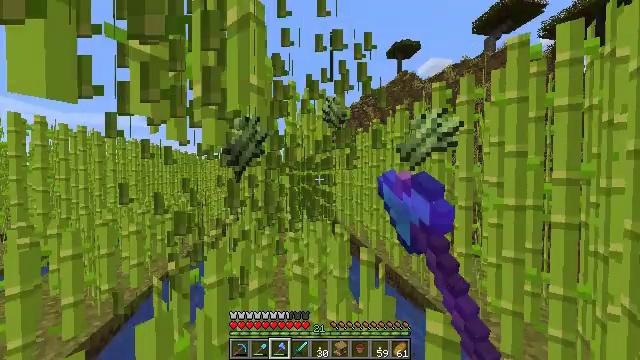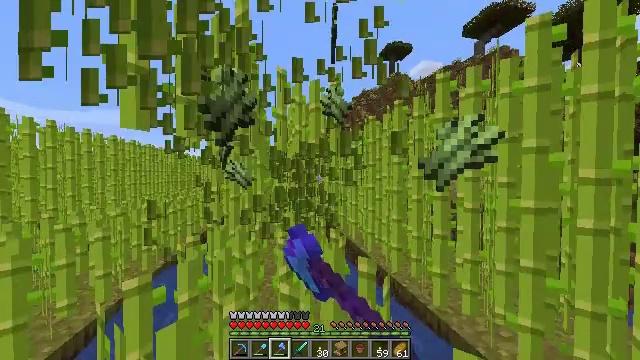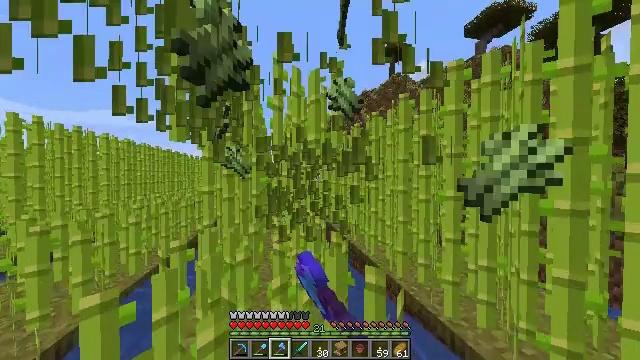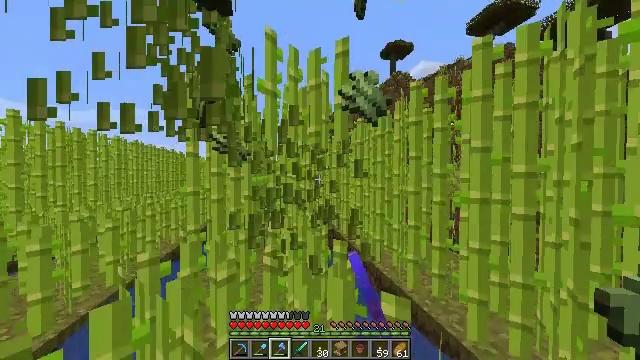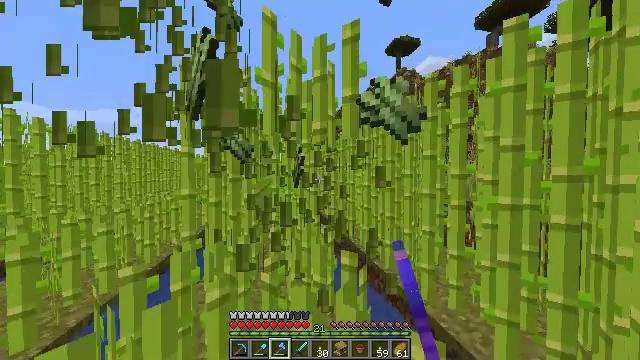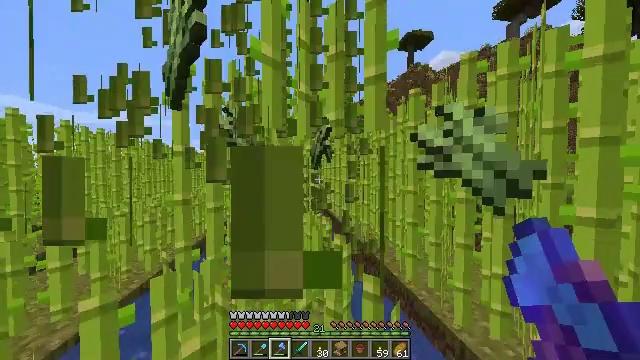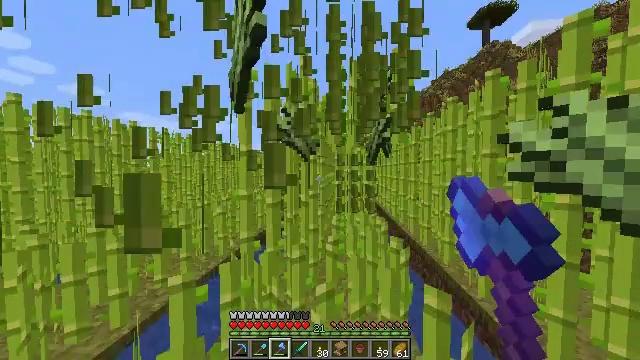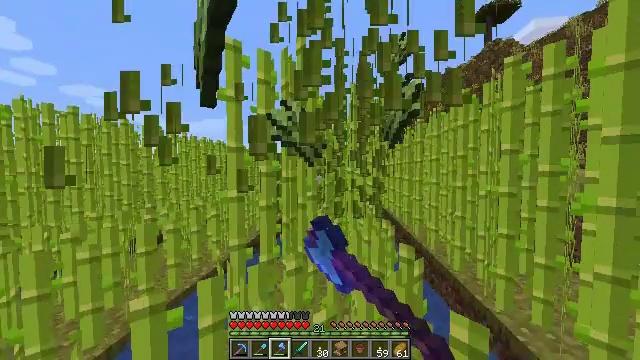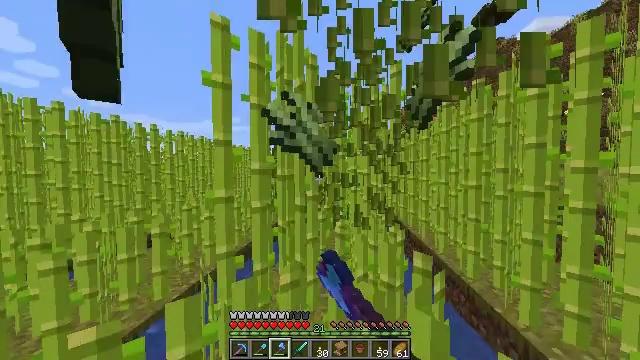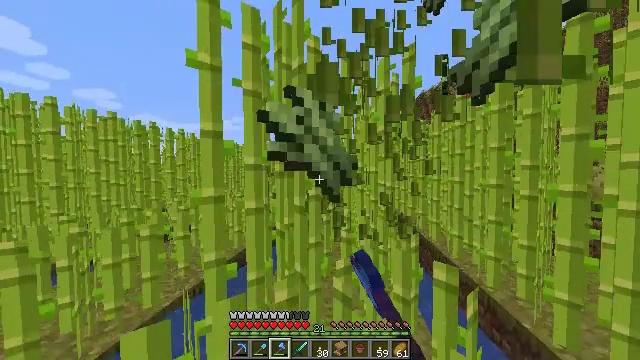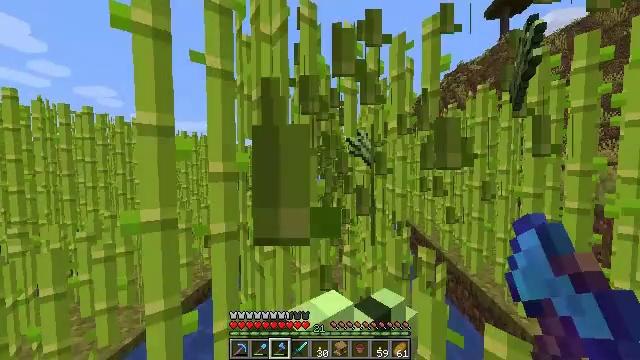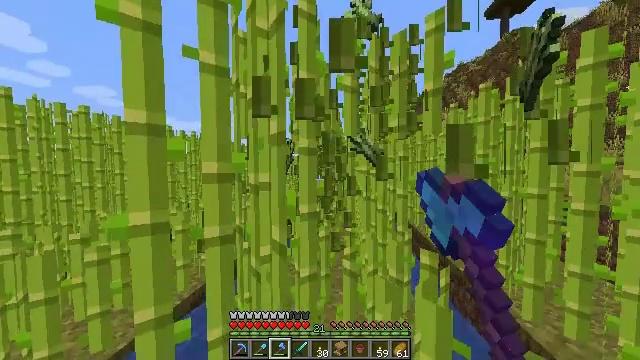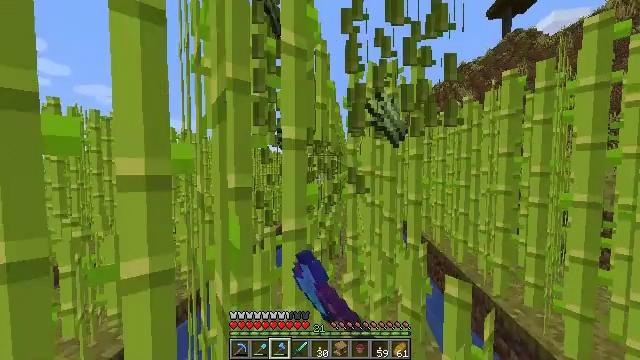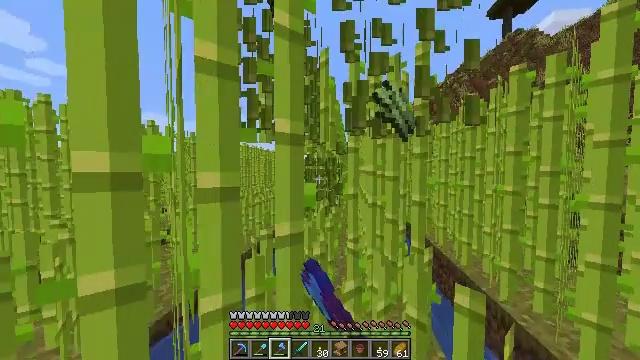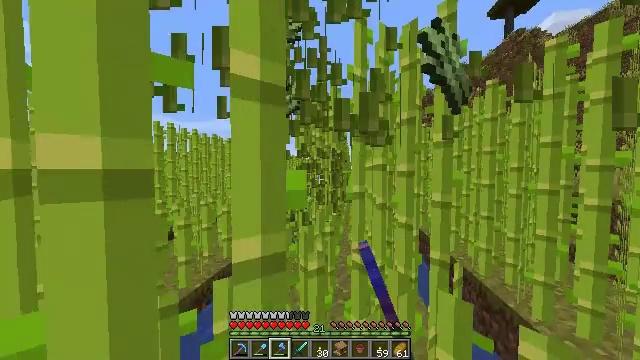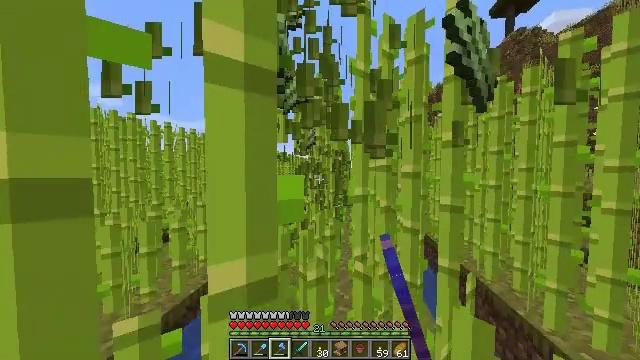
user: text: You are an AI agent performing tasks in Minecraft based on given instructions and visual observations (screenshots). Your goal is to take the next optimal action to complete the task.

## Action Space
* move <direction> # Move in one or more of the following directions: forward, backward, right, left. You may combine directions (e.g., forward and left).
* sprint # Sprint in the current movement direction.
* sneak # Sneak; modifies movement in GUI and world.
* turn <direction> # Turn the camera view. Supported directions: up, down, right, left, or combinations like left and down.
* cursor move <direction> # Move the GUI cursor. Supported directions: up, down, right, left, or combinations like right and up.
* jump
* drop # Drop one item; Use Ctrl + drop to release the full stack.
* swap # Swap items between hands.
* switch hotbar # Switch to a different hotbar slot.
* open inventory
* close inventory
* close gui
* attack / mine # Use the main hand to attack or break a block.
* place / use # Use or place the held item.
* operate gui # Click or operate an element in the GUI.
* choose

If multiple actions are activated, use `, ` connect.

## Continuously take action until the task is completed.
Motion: motion action
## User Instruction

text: Gather sugar cane for crafting.
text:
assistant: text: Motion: move forward, sprint, turn right, attack / mine
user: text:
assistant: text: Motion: move forward, sprint, attack / mine
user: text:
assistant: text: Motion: move forward, sprint, attack / mine
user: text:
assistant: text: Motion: move forward, sprint, turn left, attack / mine
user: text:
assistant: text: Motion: move forward, sprint, turn left, attack / mine
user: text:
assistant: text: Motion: move forward, sprint, turn left, attack / mine
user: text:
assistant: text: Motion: move forward, sprint, attack / mine
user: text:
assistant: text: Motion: move forward, sprint, attack / mine
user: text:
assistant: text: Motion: move forward, sprint, turn left, attack / mine
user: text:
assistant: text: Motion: move forward, sprint, attack / mine
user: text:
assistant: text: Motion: move forward, sprint, attack / mine
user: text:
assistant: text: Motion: move forward, sprint, attack / mine
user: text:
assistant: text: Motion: move forward, sprint, attack / mine
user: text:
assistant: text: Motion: move forward, sprint, attack / mine
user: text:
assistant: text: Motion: move forward, sprint, attack / mine
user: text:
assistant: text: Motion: move forward, sprint, attack / mine
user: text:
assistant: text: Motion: move forward, sprint, turn right, attack / mine
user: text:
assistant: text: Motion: move forward, sprint, turn right, attack / mine
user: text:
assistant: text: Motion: move forward, sprint, turn right, attack / mine
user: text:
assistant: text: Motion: move forward, sprint, turn right, attack / mine
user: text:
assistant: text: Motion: move forward, sprint, turn right, attack / mine
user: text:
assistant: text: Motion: move forward, sprint, turn right, attack / mine
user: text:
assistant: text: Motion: move forward, sprint, attack / mine
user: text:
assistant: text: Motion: move forward, sprint, attack / mine
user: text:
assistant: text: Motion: move forward, sprint, attack / mine
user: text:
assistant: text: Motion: move forward, sprint, attack / mine
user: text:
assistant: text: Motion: move forward, sprint, turn left, attack / mine
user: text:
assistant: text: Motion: move forward, sprint, turn left, attack / mine
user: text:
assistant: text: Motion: move forward, sprint, attack / mine
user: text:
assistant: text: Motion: move forward, sprint, attack / mine